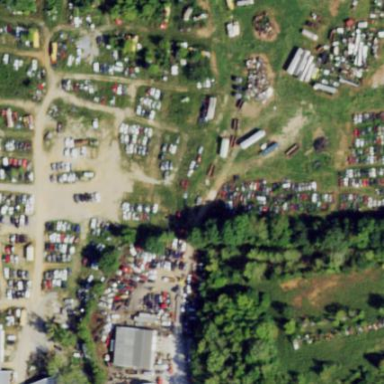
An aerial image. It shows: Scrap yard situated in industrial area.